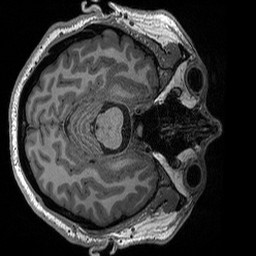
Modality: T1w
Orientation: axial
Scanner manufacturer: siemens
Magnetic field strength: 3 T
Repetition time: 2.3 s
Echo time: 0.00298 s